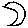
Label: moon